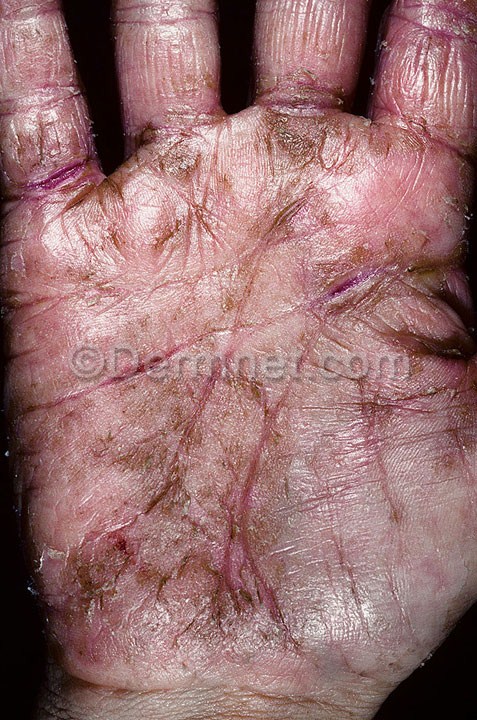
Disease: Eczema Photos